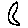
Label: moon